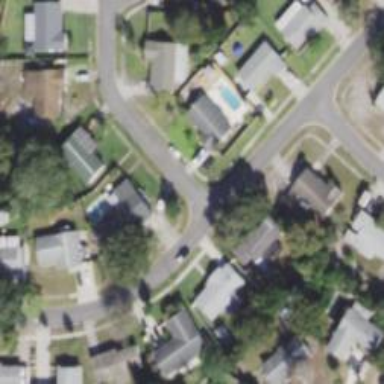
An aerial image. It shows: Residential road.